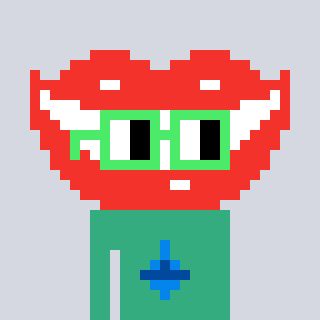
a pixel art character with square light green glasses, a smile-shaped head and a teal-colored body on a cool background